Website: apple
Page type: delivery-shipping
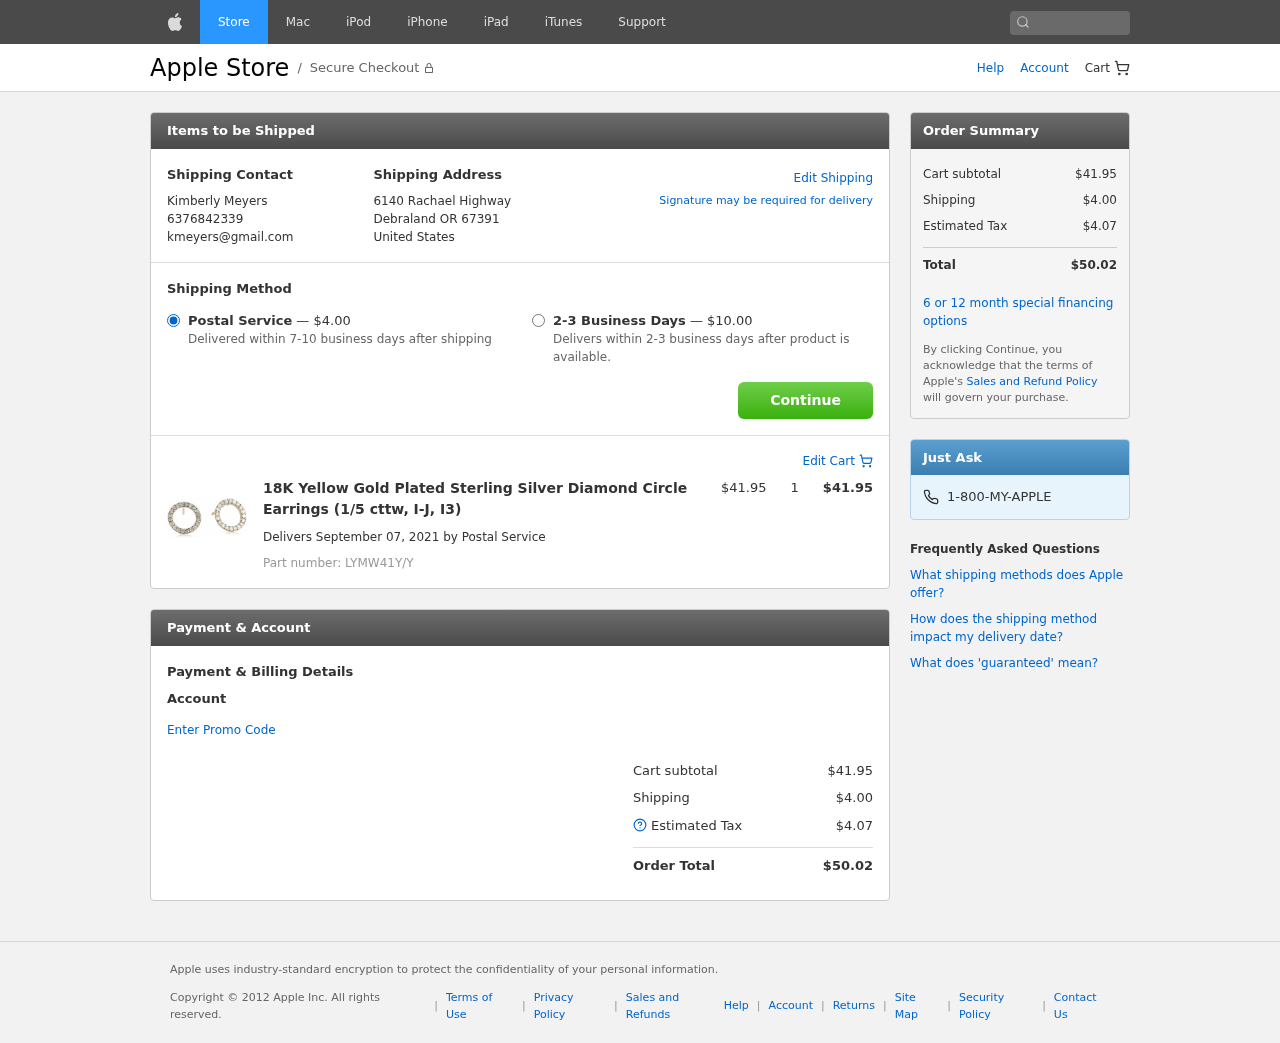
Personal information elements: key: PII_CITY
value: Debraland
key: PII_COUNTRY
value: United States
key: PII_EMAIL
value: kmeyers@gmail.com
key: PII_FULLNAME
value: Kimberly Meyers
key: PII_PHONE
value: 6376842339
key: PII_POSTCODE
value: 67391
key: PII_STATE_ABBR
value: OR
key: PII_STREET
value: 6140 Rachael Highway
Product elements: key: PRODUCT1_NAME
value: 18K Yellow Gold Plated Sterling Silver Diamond Circle Earrings (1/5 cttw, I-J, I3)
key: PRODUCT1_PRICE
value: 41.95
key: PRODUCT1_QUANTITY
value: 1
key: PRODUCT1_SKU
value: LYMW41Y/Y
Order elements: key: ORDER_SHIPPING_COST
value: $4.00
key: ORDER_SUBTOTAL
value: $41.95
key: ORDER_DELIVERY_DATE
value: September 07, 2021
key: ORDER_TAX
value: $4.07
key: ORDER_TOTAL
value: $50.02